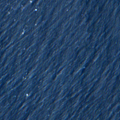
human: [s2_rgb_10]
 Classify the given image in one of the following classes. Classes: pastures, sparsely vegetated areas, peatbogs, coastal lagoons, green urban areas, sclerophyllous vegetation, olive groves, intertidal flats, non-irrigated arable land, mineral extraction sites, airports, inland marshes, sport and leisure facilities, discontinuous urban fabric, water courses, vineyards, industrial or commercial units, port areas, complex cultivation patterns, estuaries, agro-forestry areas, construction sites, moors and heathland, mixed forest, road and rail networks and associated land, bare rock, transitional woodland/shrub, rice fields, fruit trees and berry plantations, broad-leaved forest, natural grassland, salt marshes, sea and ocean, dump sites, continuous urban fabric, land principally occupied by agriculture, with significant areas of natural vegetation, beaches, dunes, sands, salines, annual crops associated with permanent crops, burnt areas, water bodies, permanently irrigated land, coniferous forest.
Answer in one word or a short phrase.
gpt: sea and ocean